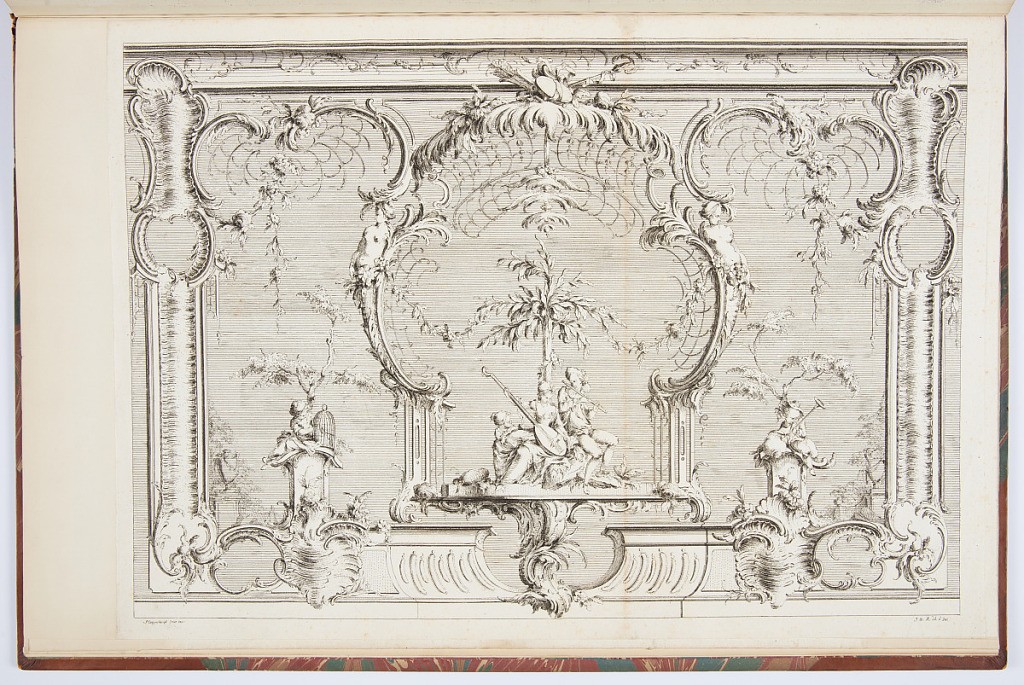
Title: Design for Interior Wall Decoration
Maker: Johann Michael Hoppenhaupt II, German, 1709–ca. 1778
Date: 1753
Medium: Etching and engraving on white laid paper
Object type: Print
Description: Design for wall decoration covered in rocaille ornamentation, with motifs such as pastoral figures, scrolling acanthus leaves, cartouches, grotesques, and trophies. The plate is signed.